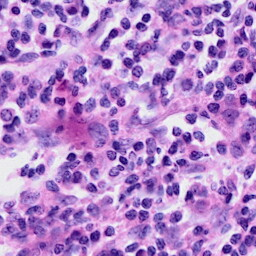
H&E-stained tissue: Cervix